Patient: sex F, age 54
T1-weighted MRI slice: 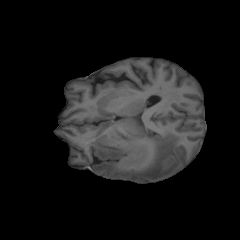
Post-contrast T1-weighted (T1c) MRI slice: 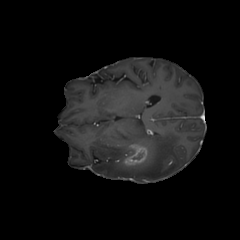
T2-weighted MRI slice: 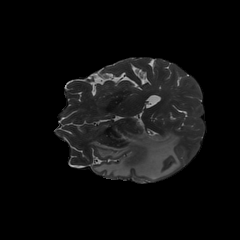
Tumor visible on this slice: yes
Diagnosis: Glioblastoma, IDH-wildtype
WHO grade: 4